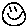
Label: smiley face